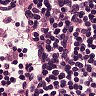
Metastatic tissue present: no